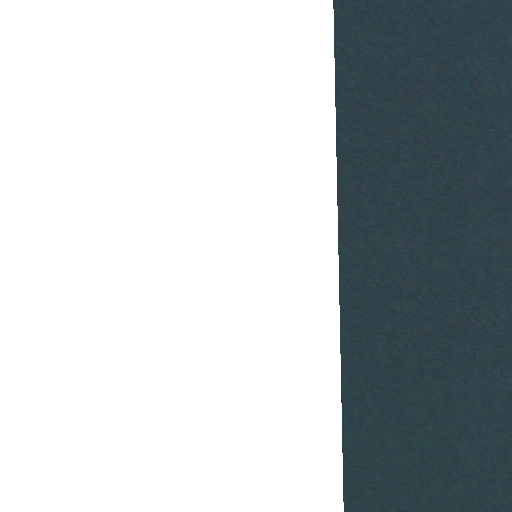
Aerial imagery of bar in Mississippi named South East Spit containing only open water